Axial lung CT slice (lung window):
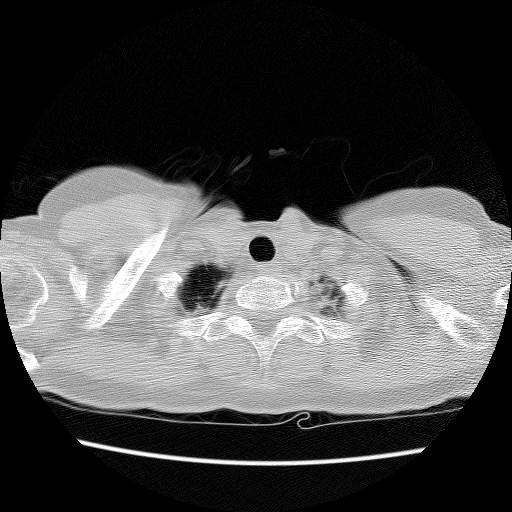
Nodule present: no